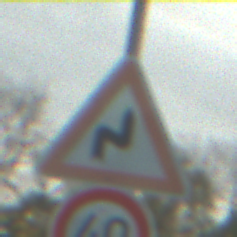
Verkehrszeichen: DoppelkurveRechts
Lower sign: Geschwindigkeit40
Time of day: MorningAfternoon
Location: Outdoor (Urban)
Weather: PartlyCloudy
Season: NotSpecified
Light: Natural